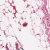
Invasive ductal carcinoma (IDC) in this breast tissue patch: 0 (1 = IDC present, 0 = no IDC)